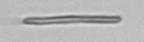
Label: fiber